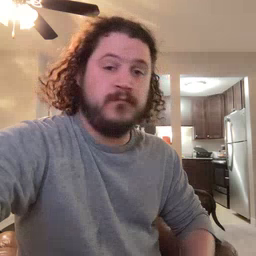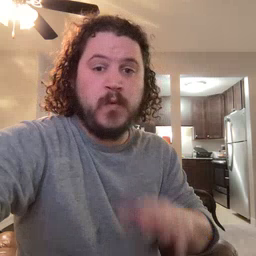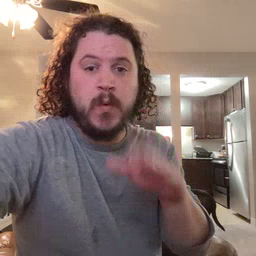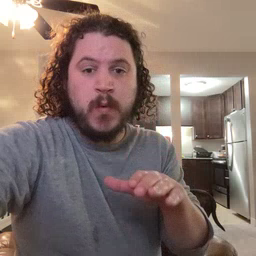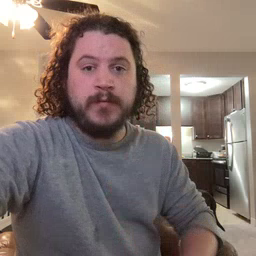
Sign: on